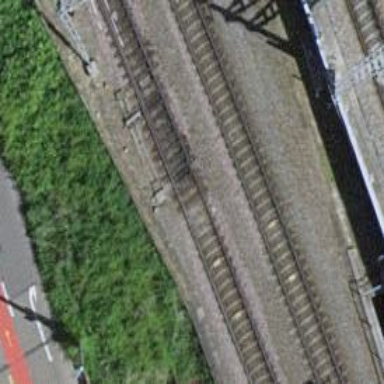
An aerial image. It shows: Rail on embankment with electrified contact lines.